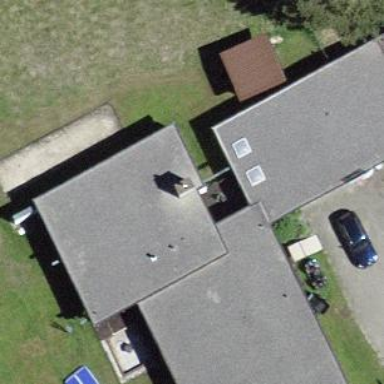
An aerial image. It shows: Residential building.